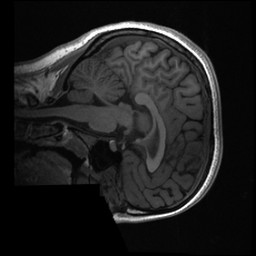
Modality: T1w
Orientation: sagittal
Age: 19
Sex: female